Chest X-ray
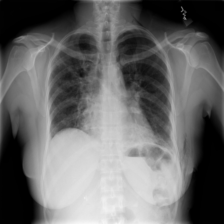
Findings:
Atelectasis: negative
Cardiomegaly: negative
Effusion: negative
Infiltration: negative
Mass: negative
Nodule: negative
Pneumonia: negative
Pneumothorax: negative
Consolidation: negative
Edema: negative
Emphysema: positive
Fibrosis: negative
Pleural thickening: negative
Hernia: negative